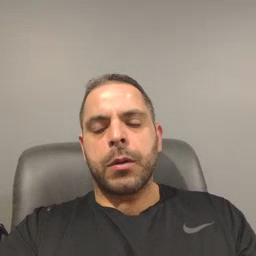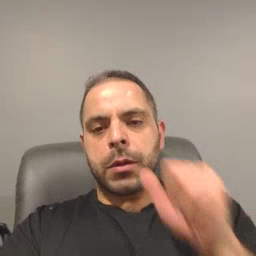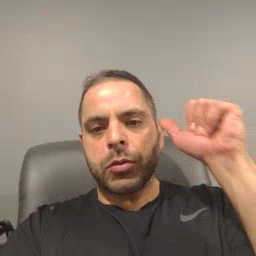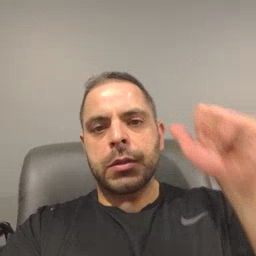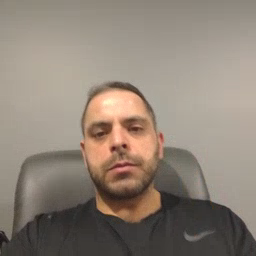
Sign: yesterday